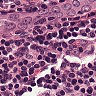
Metastatic tissue present: no